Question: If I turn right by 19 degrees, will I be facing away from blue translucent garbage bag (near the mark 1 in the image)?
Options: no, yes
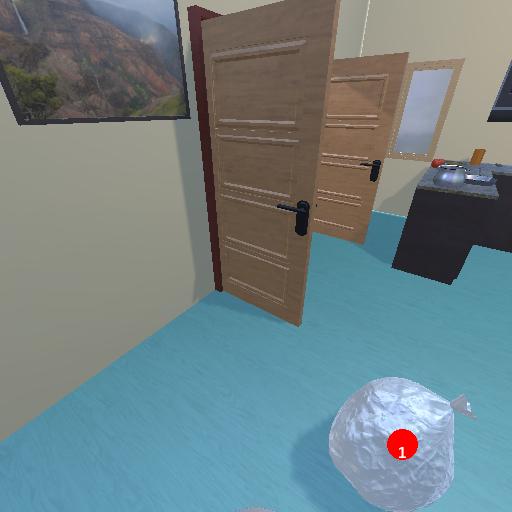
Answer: no